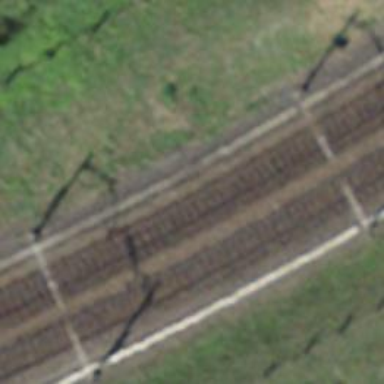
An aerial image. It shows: Single railway track with electrification through contact line.